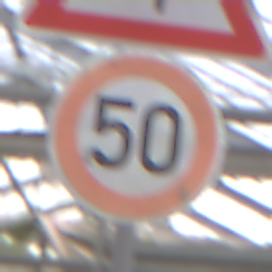
Verkehrszeichen: Geschwindigkeit50
Zusatzzeichen oben: FlugbetriebLinks
Umgebung: Roofed, Special
Tageszeit: Midday
Wetter: Overcast
Licht: Natural
Jahreszeit: NotSpecified
Kontrast: LowContrast